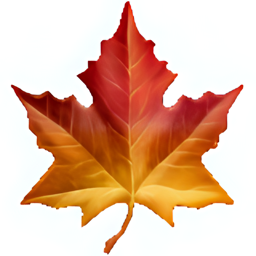
Name: maple leaf
Emoji: 🍁
Group: Animals & Nature
Sub-group: plant-other